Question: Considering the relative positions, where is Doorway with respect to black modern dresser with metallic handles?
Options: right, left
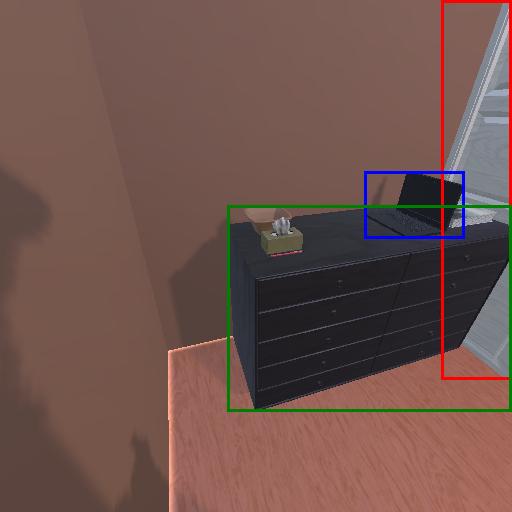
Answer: right